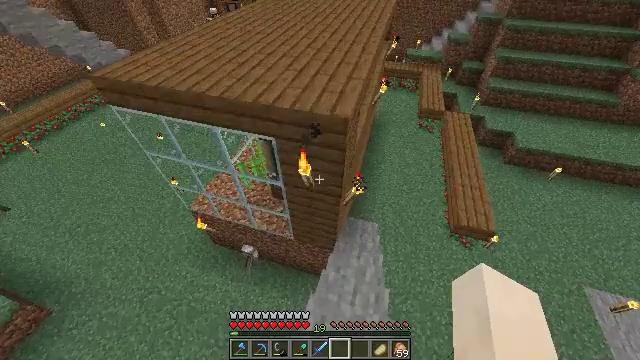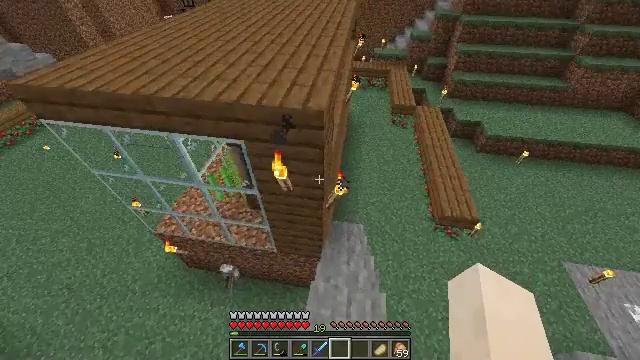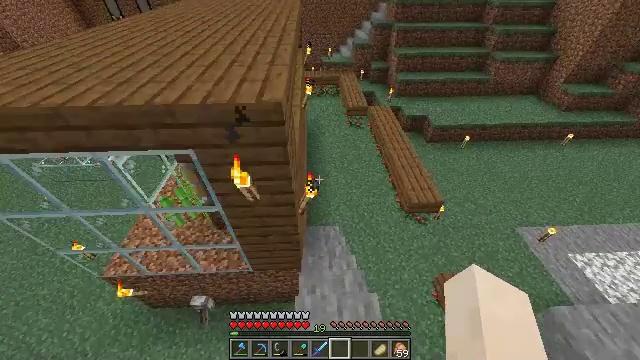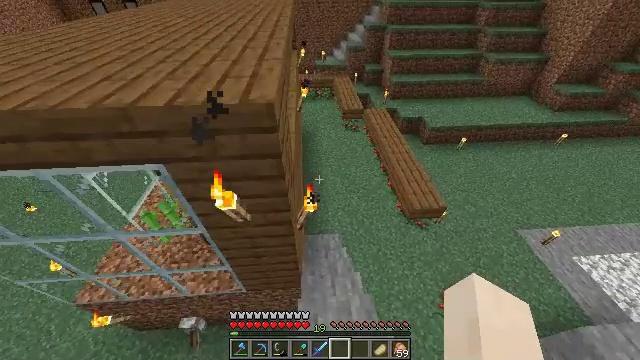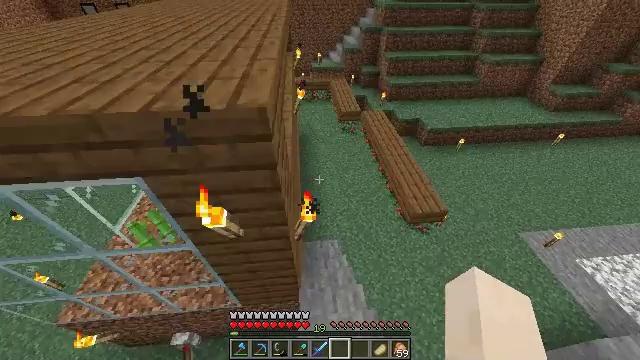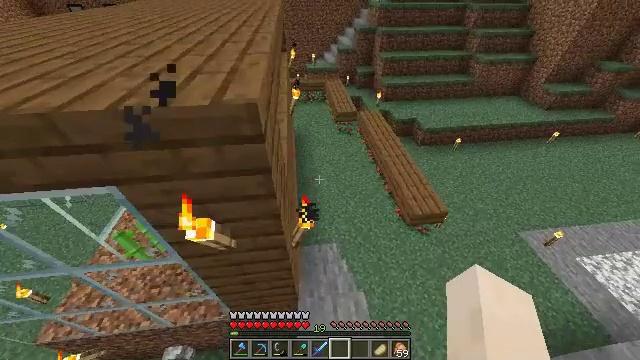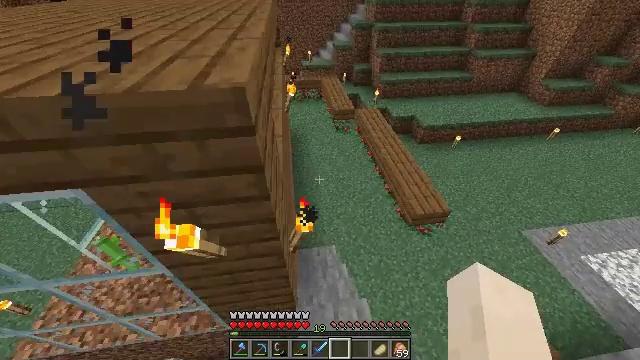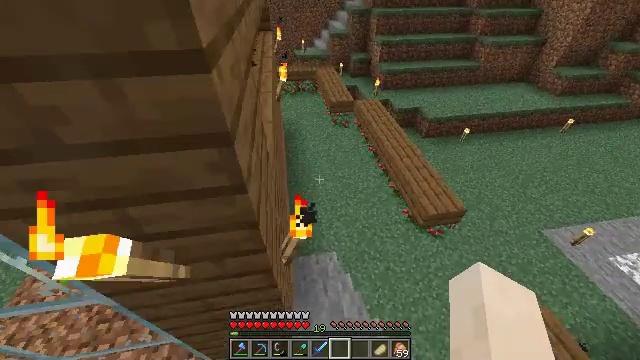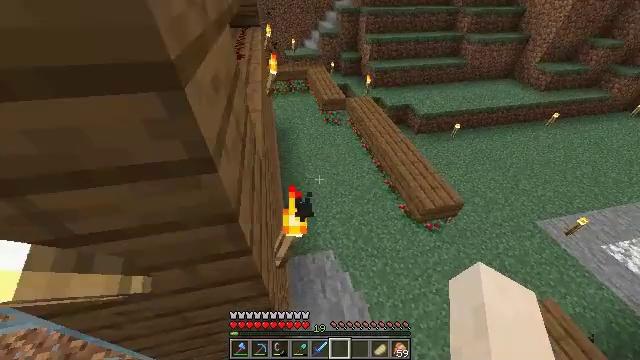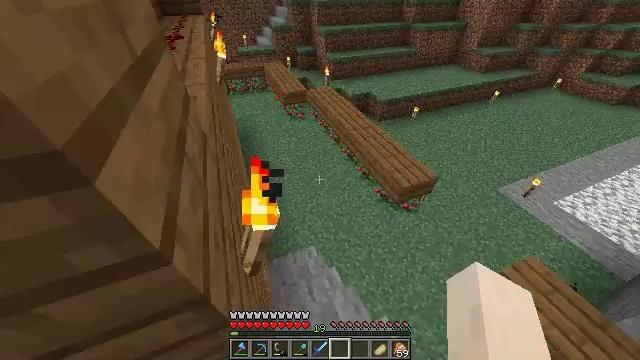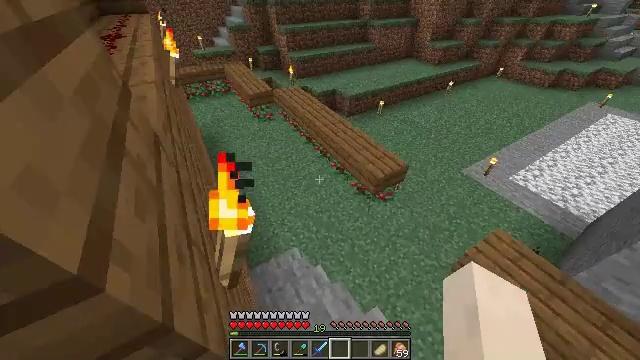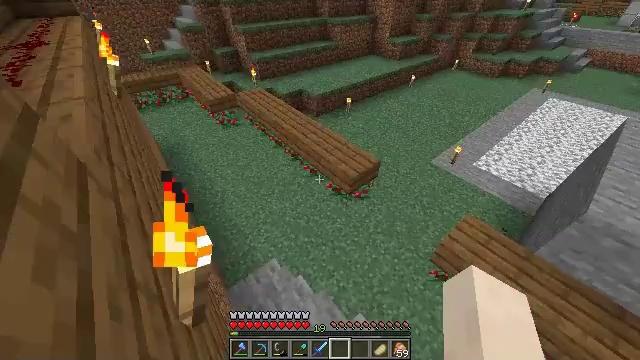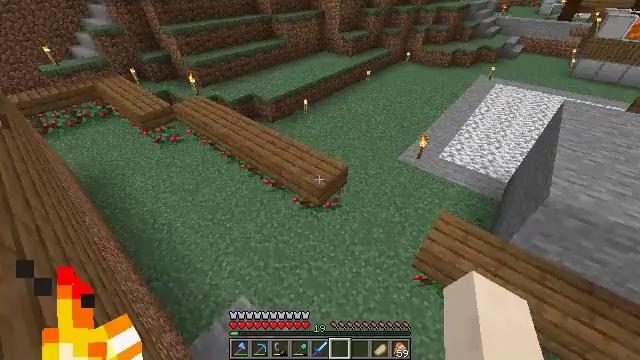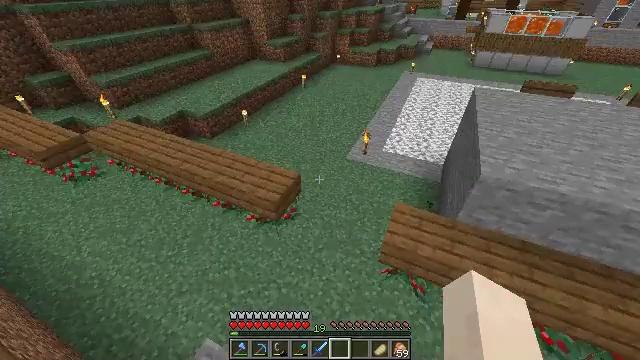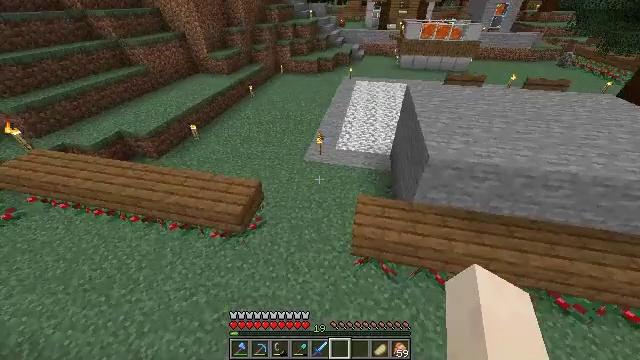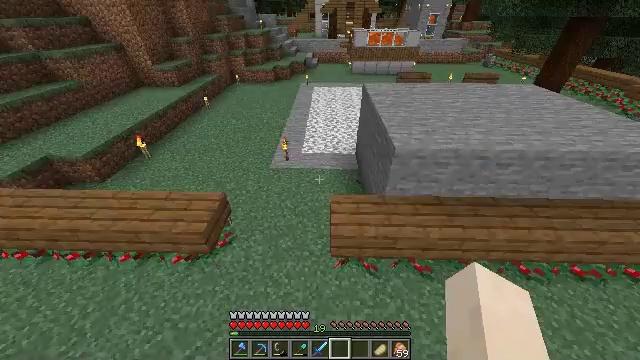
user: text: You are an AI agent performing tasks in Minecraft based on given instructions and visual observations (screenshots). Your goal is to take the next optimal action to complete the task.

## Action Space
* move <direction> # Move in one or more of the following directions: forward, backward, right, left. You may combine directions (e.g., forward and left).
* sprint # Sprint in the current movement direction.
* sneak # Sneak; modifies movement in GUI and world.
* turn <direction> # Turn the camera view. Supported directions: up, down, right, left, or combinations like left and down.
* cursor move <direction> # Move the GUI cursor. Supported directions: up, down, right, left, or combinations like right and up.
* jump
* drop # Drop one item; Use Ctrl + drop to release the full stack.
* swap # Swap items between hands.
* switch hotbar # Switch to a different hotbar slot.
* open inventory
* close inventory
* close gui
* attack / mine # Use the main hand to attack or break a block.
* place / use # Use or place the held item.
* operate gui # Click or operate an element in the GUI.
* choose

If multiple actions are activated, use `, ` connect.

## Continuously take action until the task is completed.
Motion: motion action
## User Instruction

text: Utilize the crafting table to make a smooth stone slab.
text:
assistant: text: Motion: move forward, sprint, turn right and up
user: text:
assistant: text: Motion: move forward, sprint, turn right and up
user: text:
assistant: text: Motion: move forward, sprint, turn right
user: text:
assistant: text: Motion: move forward, sprint, turn right
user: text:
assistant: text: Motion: move forward, sprint, turn right
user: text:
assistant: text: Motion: move forward, turn right
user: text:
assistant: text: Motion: move forward, turn right
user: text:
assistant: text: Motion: move forward, turn right
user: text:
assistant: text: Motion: move forward, turn right
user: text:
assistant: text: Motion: move forward, turn right
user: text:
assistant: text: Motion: move forward, turn right
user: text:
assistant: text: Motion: move forward, turn right and up
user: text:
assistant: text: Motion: move forward, turn right and up
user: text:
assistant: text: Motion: move forward, turn right
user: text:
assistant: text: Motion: move forward, turn right and up
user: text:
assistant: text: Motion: move forward, turn right and up
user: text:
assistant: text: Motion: move forward, turn up
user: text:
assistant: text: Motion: move forward, turn up
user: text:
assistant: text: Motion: move forward, turn left and up
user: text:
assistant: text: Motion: move forward, turn left and up
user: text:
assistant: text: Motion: move forward, turn left and up
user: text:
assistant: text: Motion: move forward, turn left
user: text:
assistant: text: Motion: move forward, turn left
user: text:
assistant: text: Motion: move forward, turn left and up
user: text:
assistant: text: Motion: move forward, turn left
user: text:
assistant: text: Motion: move forward
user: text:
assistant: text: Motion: move forward
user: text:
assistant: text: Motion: move forward
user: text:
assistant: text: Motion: move forward, sprint
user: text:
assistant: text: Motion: move forward, sprint, turn up